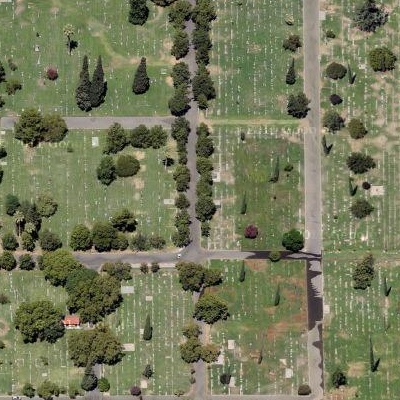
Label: Grass